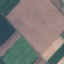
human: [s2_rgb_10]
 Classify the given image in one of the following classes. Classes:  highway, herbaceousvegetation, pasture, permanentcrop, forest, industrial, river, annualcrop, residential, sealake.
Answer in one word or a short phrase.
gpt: AnnualCrop